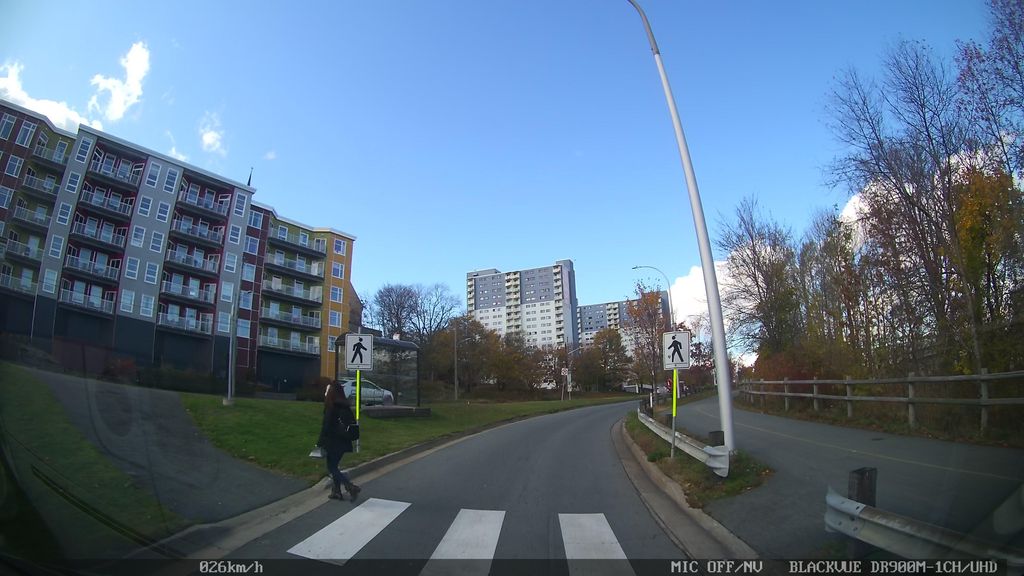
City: halifax